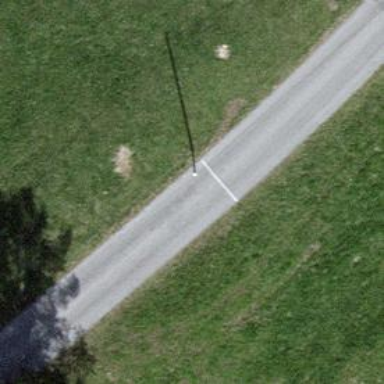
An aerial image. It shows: Unclassified road with asphalt surface.